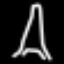
Label: The Eiffel Tower